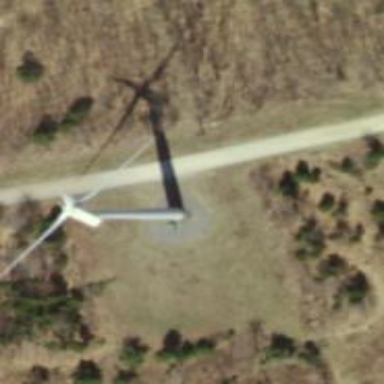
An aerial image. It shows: Wind generator powered by horizontal axis wind turbine.